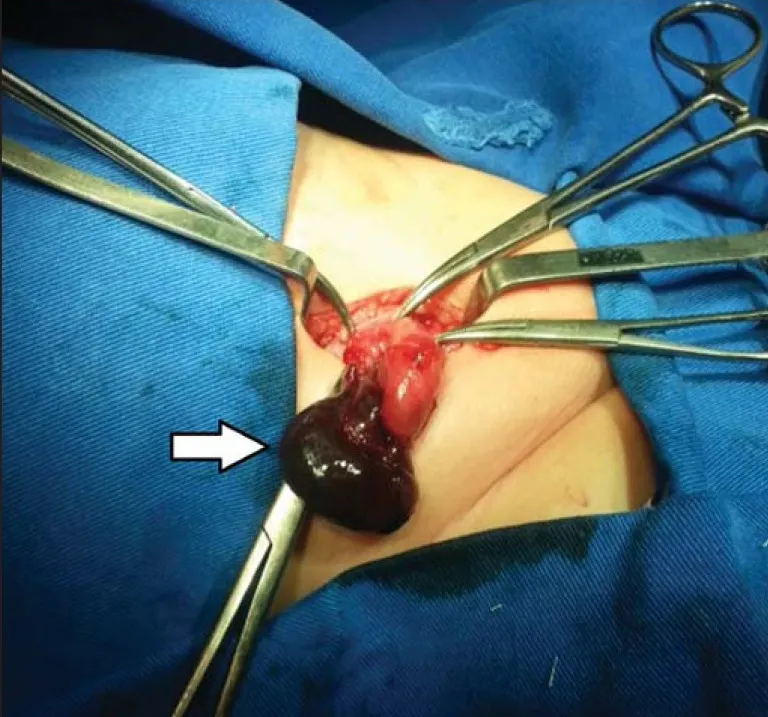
Signs of ischemia in the right ovary (arrow) identified during
surgery.
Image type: medical_photograph (other_medical_photograph)